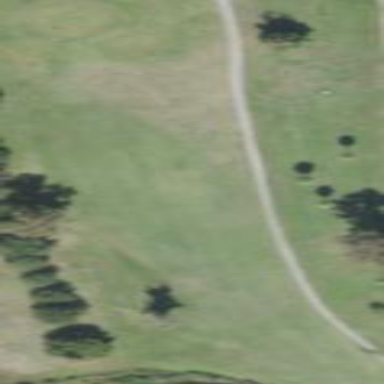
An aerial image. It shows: Golf fairway in the image.